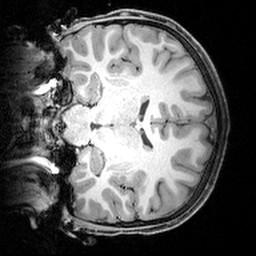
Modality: T1w
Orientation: coronal
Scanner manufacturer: siemens
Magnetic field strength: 3 T
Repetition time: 1.9 s
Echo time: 0.00397 s